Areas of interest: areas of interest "Parking Lot"
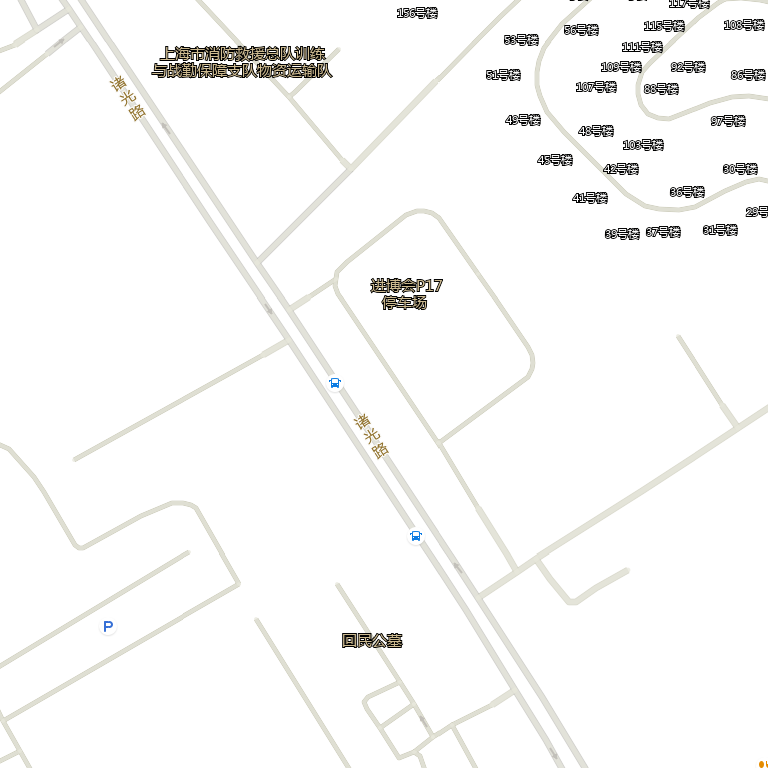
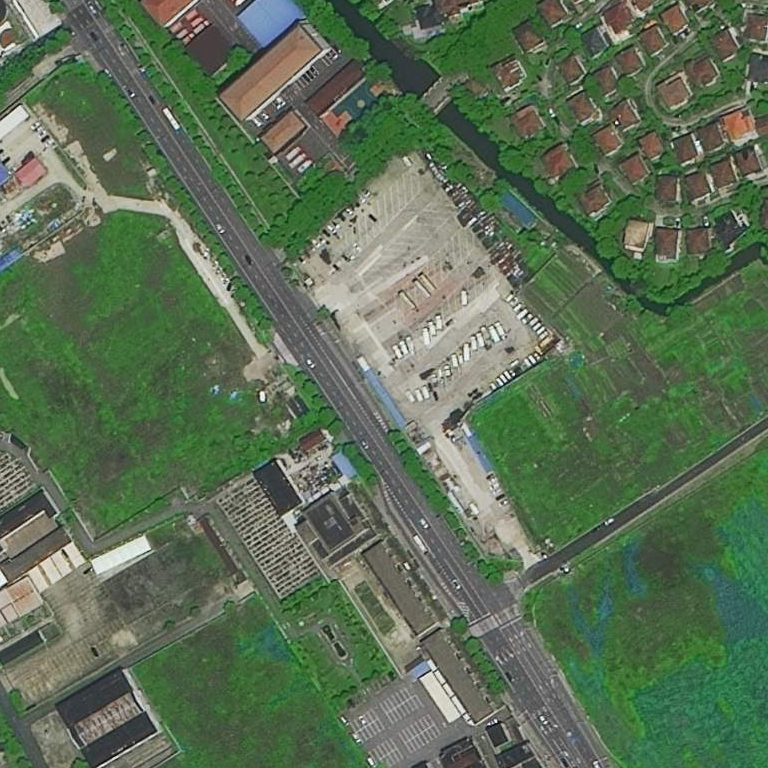